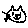
Label: cat